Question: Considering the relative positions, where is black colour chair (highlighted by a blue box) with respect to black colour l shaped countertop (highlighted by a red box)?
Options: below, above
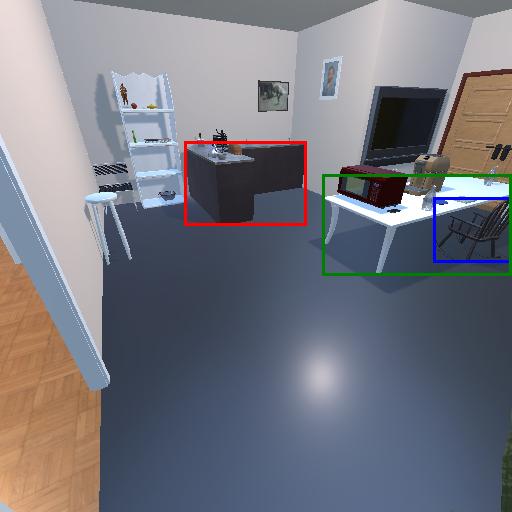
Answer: below